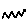
Label: zigzag